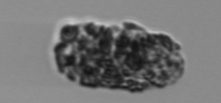
Label: fecal_pellet